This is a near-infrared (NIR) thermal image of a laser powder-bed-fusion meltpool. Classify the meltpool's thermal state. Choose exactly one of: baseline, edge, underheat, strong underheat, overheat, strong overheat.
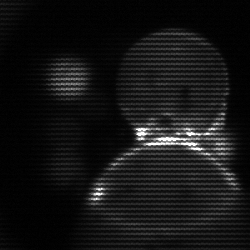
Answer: edge